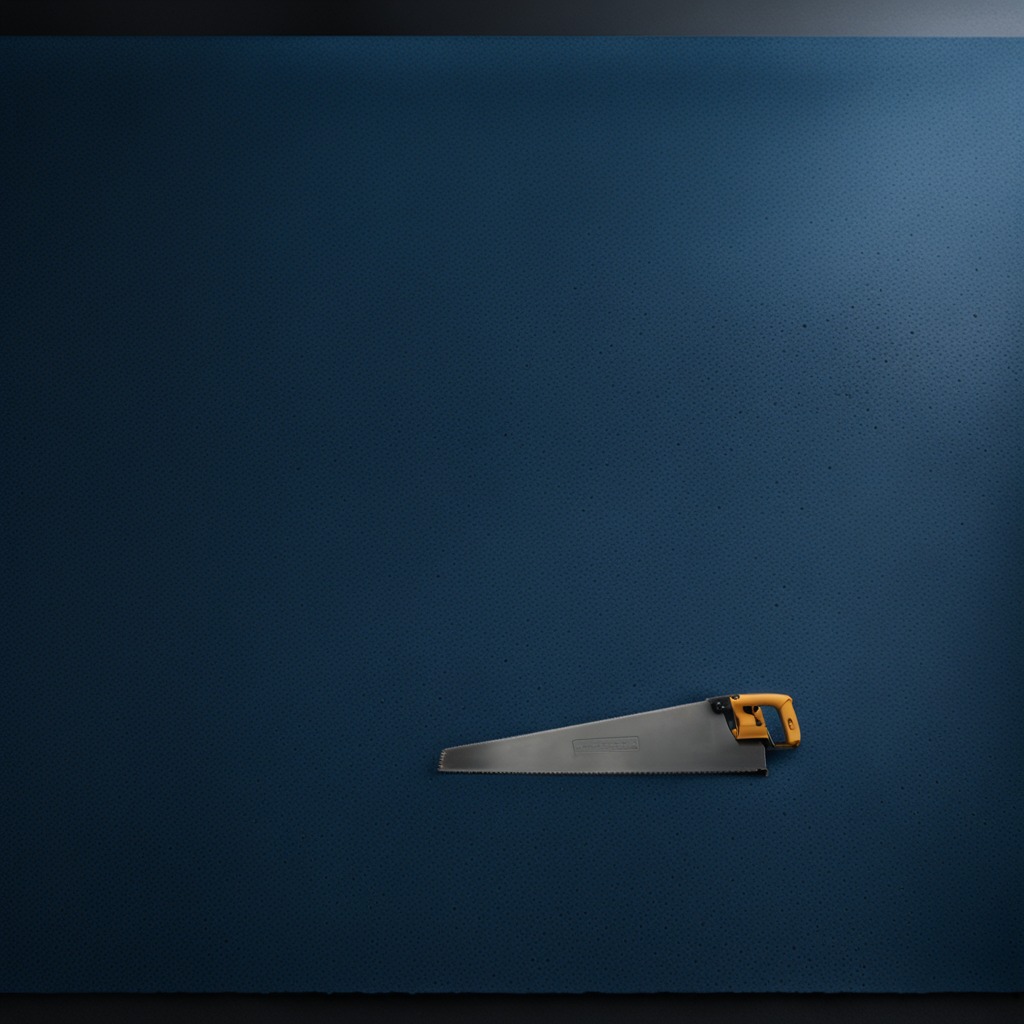
A metal saw lies on the clean granite tabletop.